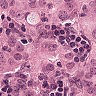
Metastatic tissue present: yes